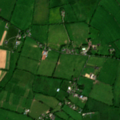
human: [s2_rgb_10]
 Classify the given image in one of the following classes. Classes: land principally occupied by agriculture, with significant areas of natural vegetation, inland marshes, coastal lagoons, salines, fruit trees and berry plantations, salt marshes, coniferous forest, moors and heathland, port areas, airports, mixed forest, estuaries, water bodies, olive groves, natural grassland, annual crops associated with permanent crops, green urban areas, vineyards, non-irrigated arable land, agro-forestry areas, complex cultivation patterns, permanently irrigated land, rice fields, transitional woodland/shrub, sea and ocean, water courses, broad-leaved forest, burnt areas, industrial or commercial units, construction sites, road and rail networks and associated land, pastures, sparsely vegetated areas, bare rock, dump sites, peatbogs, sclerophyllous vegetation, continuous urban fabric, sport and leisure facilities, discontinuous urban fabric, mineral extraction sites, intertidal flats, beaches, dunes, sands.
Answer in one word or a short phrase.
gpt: pastures